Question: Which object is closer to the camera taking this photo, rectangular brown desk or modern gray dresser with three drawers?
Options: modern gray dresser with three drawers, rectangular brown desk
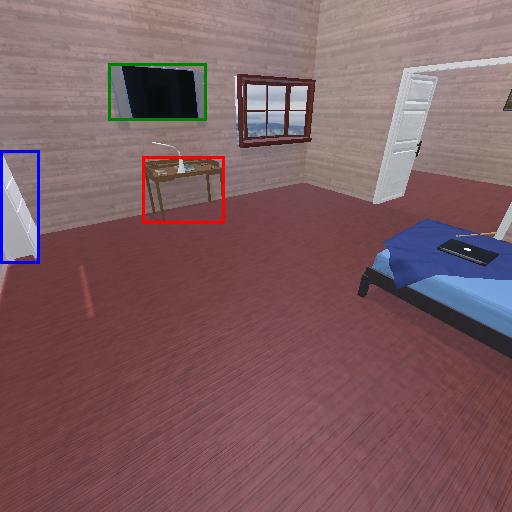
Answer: modern gray dresser with three drawers